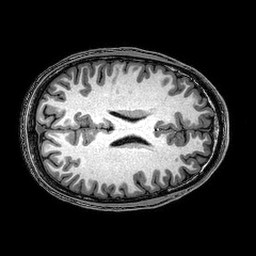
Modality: T1w
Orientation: axial
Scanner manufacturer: philips
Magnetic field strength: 3 T
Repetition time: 0.008171 s
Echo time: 0.00374 s